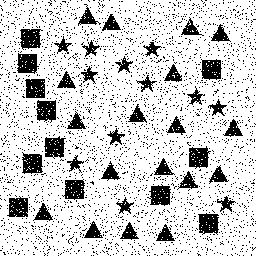
Squares: 12
Triangles: 18
Stars: 12
Total shapes: 42